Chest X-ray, PA view. Patient: 66 years old, sex M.
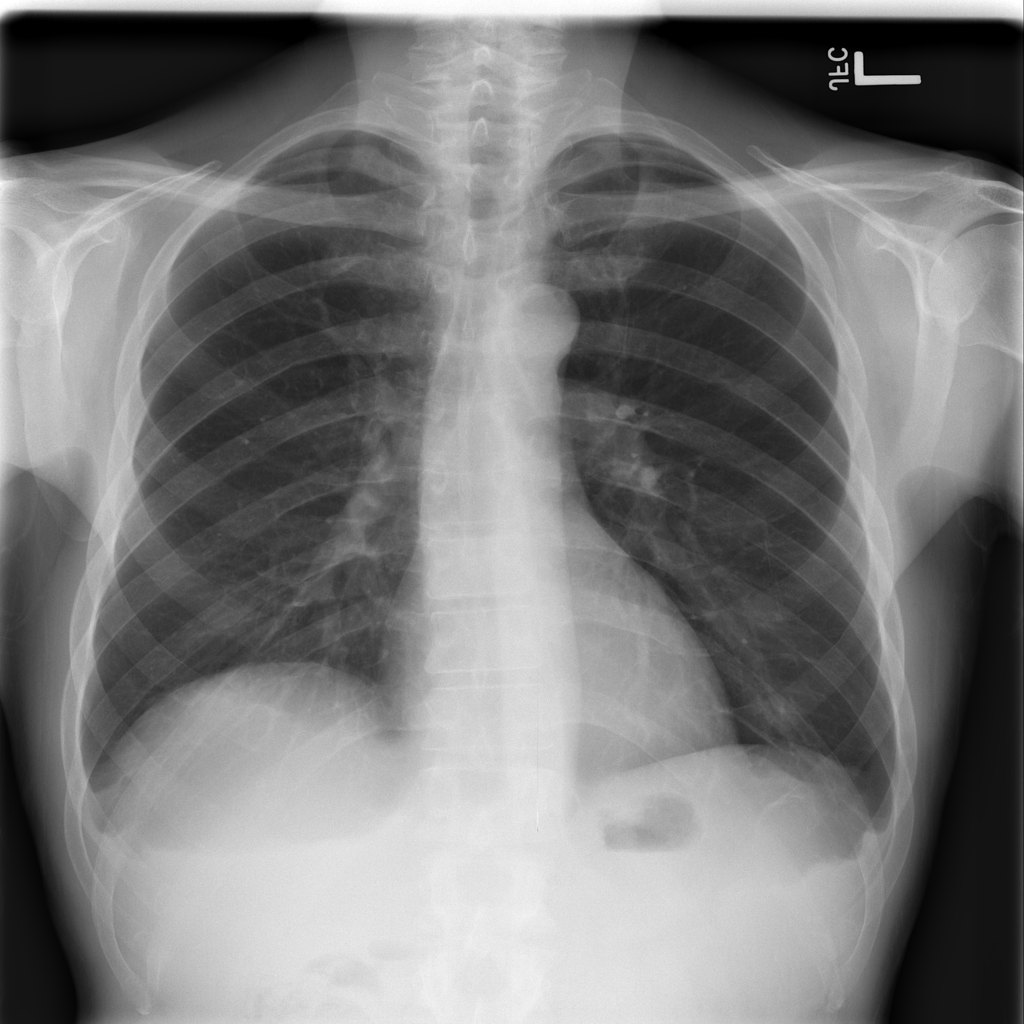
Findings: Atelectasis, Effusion